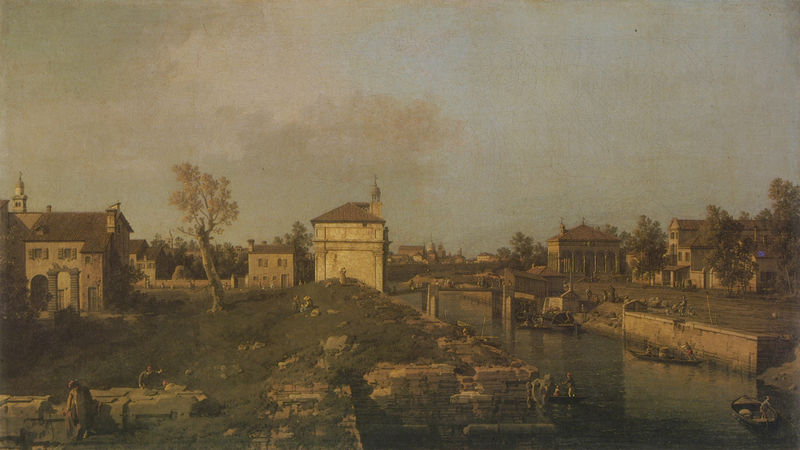
Titel: Padua: the Brenta Canal and the Porta Portello
Künstler: Canaletto (Antonio Canal)
Standort: Washington (District of Columbia)
Institution: National Gallery of Art
Schlagwörter: baum, blau, blätter, dunkel, gemälde, himmel, laub, mann, wasser, weiß, wolken, bäume, fluss, gelb, grün, kirchturm, landschaft, menschen, ocker, stadt, ufer, abend, braun, fenster, frau, grau, licht, männer, schwarz, säulen, dach, gebäude, gras, haus, rasen, rose, rot, wiese, wolke, zaun, beige, leute, architektur, blass, mensch, stein, steine, bild, dämmerung, horizont, häuser, hügel, morgen, natur, spiegelung, brücke, kanal, kirche, sonne, pflanze, pflanzen, rosa, anhöhe, boot, boote, fensterläden, kinder, pferde, turm, garten, hellblau, klar, ruhig, schiff, schiffe, sommer, ruhe, ansicht, italien, naturalismus, ort, türen, vedute, venedig, fischer, dorf, dächer, mauer, ziegel, fabrik, kutsche, damm, figuren, hafen, kai, kaimauer, kuppel, promenade, böschung, strom, steg, baumkrone, tor, stadtansicht, bögen, eingang, fensterladen, ruine, antike, türme, schwimmen, mauerwerk, ruinen, arkaden, himme, quader, mauern, blauer himmel, antik, historienmalerei, tempel, tur, bau, anlegestelle, bauten, verfallen, asser, steinblöcke, holzbrücke, bott, schleuse, südeuropa, waren, olken, stimmungsvoll, häuser7, oote, itaöien, neige, ün, sa, po, grüne wiese, mauer stein wasser